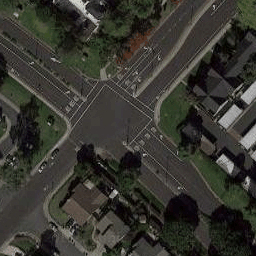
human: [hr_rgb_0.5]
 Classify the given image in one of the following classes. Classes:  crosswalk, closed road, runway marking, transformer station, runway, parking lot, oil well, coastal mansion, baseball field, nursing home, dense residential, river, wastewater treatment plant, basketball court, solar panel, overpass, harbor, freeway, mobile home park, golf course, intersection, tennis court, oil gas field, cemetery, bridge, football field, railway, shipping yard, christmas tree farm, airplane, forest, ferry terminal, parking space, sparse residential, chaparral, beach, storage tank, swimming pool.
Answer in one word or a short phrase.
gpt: intersection